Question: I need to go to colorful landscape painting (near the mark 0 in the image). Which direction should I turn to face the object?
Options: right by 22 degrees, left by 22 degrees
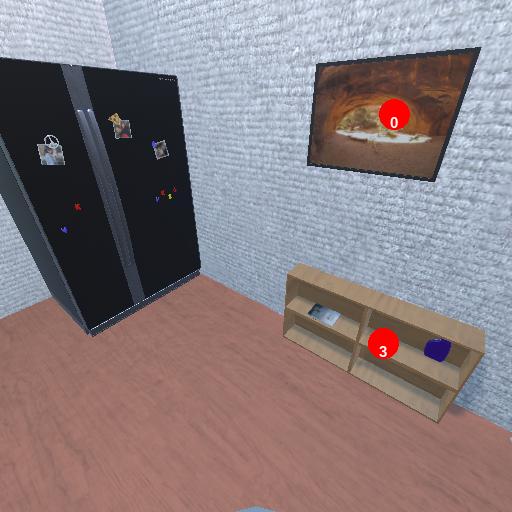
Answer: right by 22 degrees